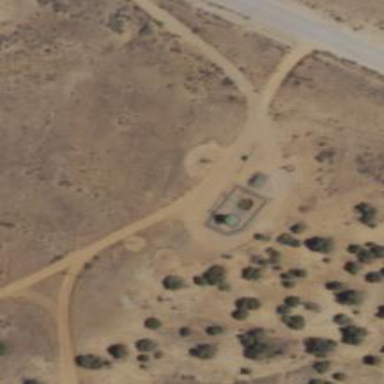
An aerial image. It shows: Storage tank that is man-made.